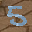
Label: 5